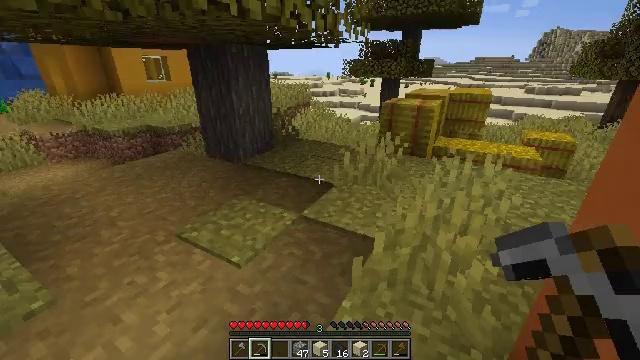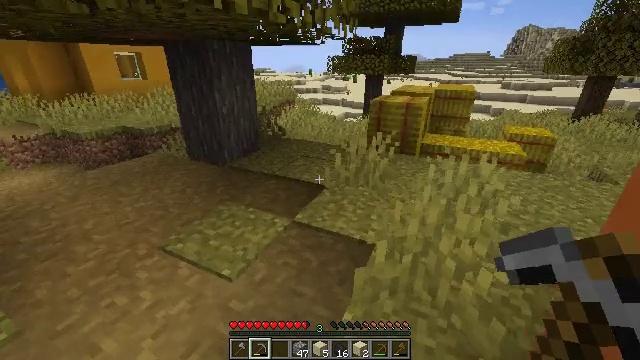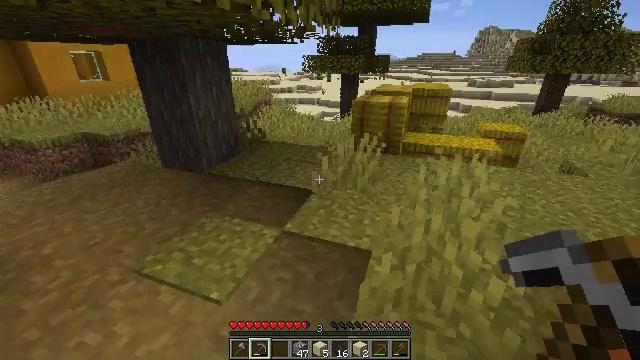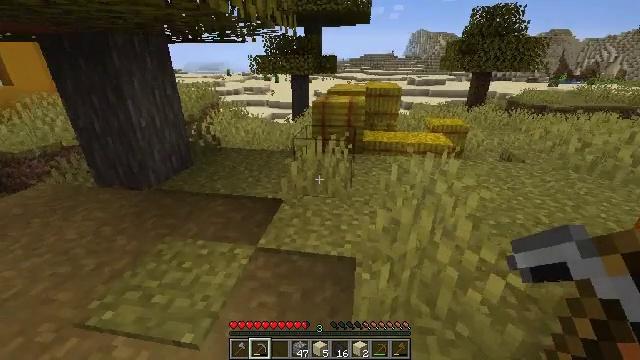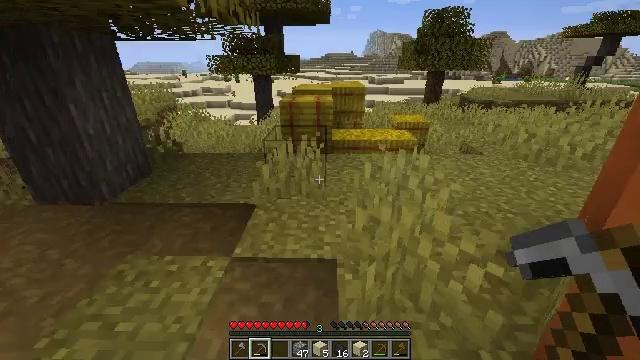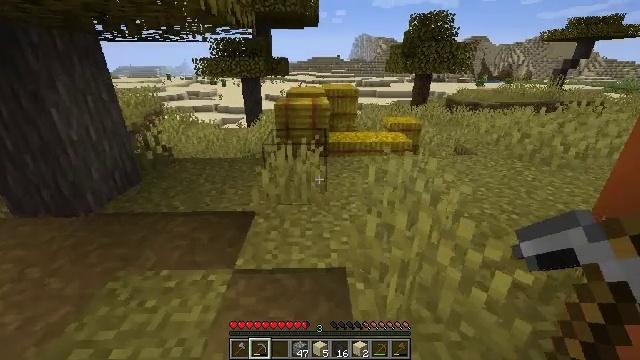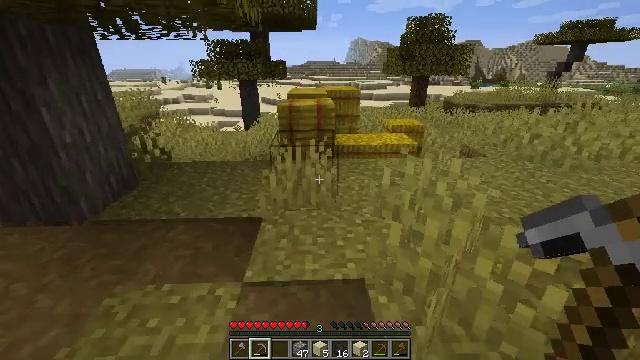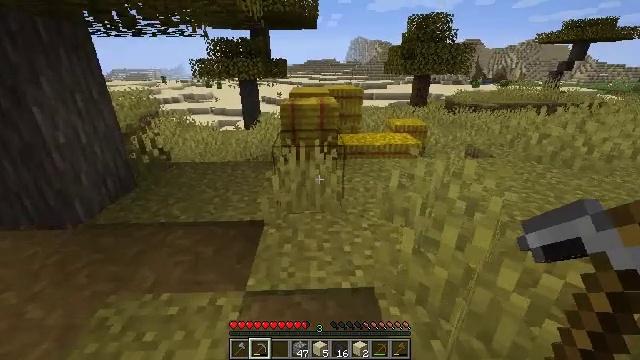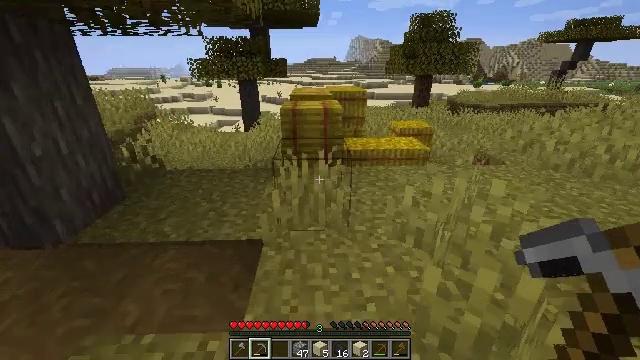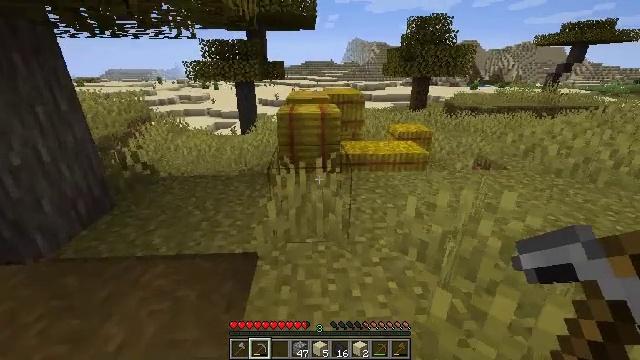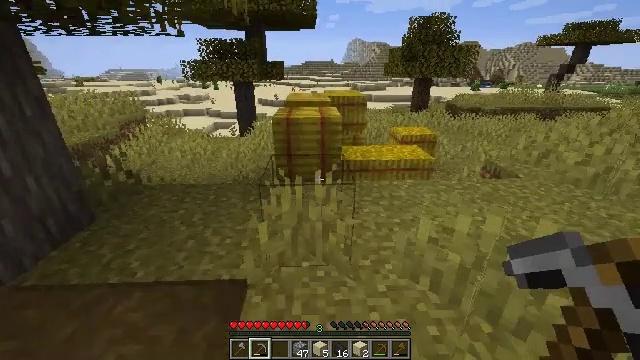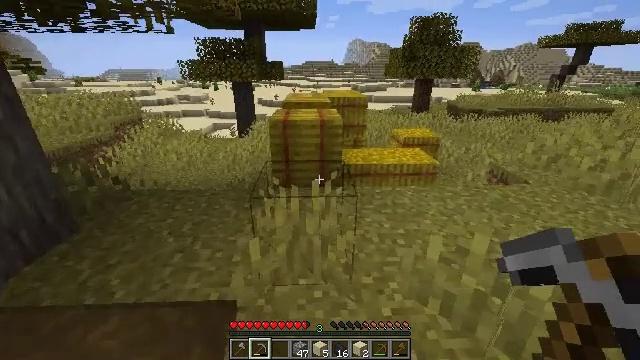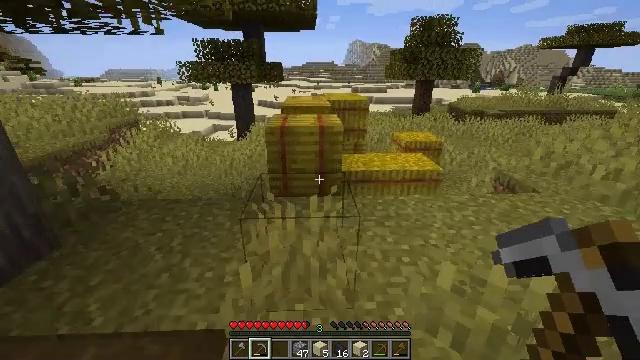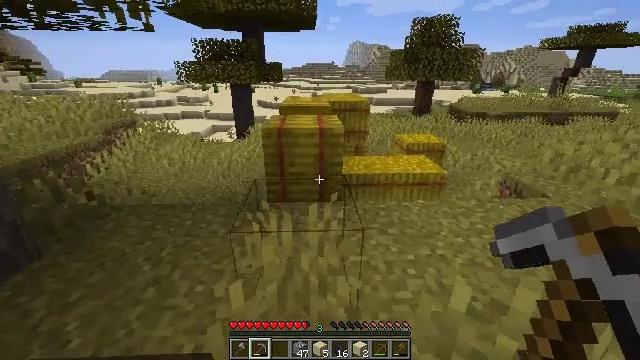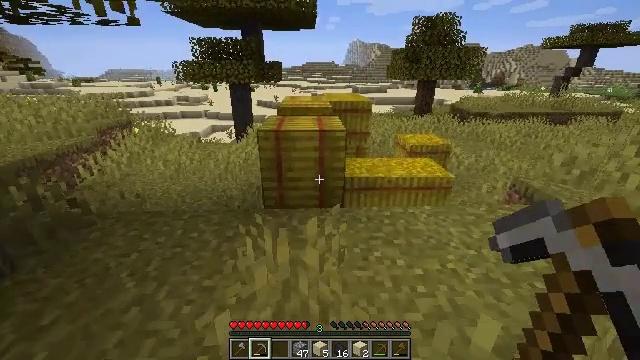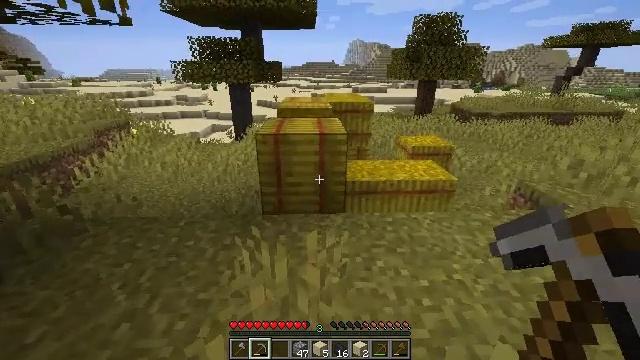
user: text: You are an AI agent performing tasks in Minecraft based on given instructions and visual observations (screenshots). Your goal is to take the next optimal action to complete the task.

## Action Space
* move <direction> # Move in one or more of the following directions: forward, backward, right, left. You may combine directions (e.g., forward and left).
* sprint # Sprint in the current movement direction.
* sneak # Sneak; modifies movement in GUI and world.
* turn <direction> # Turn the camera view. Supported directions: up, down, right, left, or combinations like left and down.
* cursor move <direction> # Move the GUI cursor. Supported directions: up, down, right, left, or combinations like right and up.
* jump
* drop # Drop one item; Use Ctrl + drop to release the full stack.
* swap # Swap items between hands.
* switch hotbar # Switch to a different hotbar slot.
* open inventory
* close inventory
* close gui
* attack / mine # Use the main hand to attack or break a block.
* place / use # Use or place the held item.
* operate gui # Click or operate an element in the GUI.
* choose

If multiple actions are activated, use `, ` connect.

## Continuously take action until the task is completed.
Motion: motion action
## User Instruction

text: Break the hay block to collect it.
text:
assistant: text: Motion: move forward and move left, turn right
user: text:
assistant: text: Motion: move forward and move left, turn right
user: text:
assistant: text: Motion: move forward and move left, turn right
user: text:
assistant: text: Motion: move forward and move left, turn right
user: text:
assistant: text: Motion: move forward and move left, turn right
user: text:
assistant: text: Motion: move forward
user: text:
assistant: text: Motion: move forward
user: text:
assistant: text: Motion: move forward
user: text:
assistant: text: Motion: move forward
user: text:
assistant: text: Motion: move forward
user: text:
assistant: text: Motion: move forward
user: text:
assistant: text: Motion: move forward
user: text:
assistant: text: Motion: move forward
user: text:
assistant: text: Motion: move forward
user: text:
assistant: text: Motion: move forward
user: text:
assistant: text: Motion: move forward
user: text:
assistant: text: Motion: move forward
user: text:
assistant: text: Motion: move forward
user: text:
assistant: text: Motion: move forward
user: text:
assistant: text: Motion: move forward
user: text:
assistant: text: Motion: move forward
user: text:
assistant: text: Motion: move forward
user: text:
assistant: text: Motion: no_op
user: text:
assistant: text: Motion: no_op
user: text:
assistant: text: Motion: no_op
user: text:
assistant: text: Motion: no_op
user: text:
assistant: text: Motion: turn down
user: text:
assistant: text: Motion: no_op
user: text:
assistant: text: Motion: no_op
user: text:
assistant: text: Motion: no_op